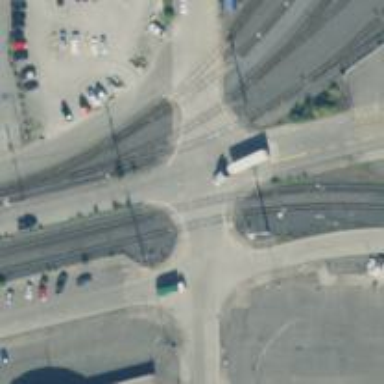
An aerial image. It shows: Level crossing along the railway.